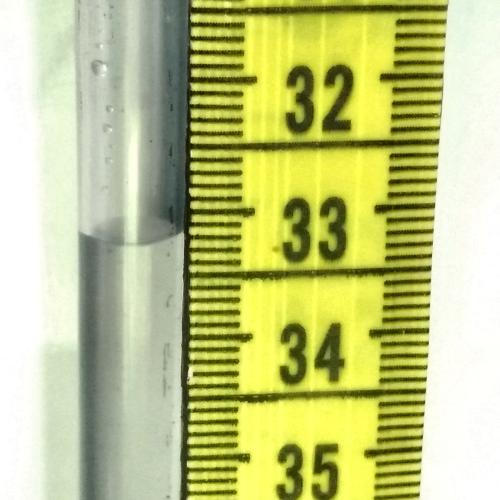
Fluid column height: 33.2 cm